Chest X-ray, AP view. Patient: 30 years old, sex M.
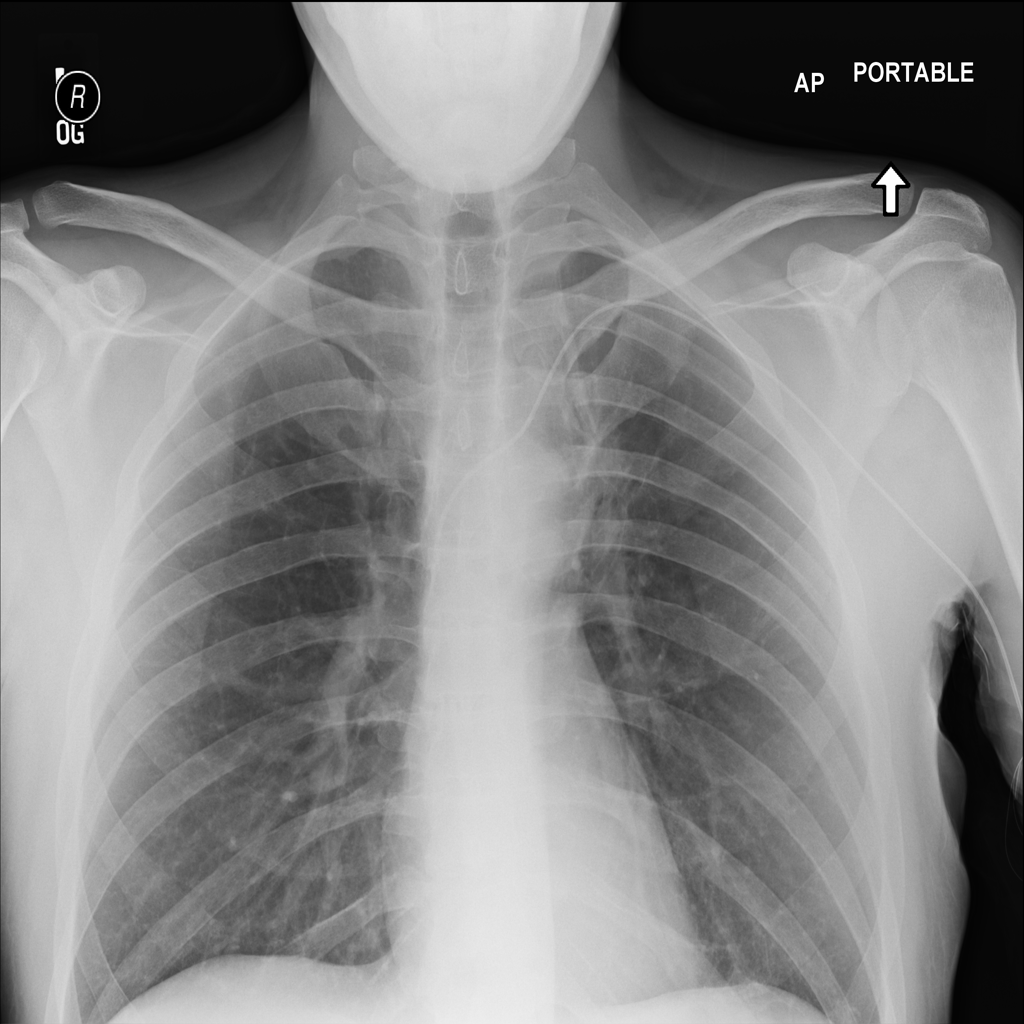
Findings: No Finding